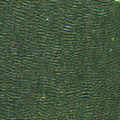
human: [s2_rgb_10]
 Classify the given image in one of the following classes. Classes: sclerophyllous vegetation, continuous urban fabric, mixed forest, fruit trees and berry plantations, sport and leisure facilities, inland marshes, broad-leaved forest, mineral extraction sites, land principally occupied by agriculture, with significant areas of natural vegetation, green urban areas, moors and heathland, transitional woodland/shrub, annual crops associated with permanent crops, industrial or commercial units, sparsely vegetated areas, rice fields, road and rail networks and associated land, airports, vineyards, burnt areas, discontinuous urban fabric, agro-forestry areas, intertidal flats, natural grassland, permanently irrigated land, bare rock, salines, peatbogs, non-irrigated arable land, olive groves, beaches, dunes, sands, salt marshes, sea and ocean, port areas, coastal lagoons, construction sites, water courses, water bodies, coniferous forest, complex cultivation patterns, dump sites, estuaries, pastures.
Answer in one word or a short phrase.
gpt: sea and ocean